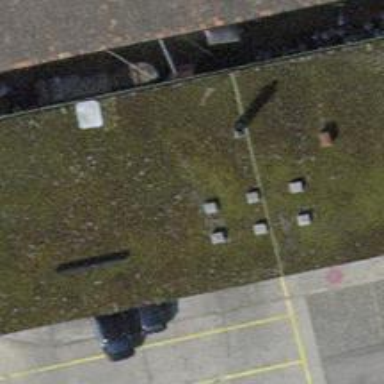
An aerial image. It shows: Group of garages.